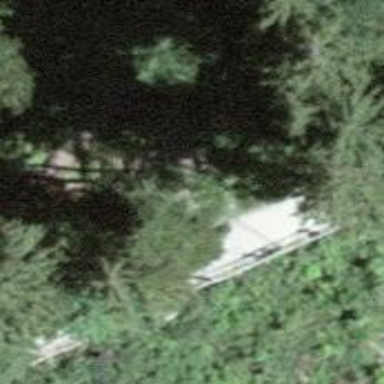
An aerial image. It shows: Bench for seating.